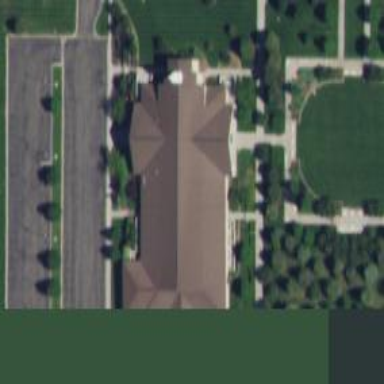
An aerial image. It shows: Church which is place of worship.